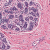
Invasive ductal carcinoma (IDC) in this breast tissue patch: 0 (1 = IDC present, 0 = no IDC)